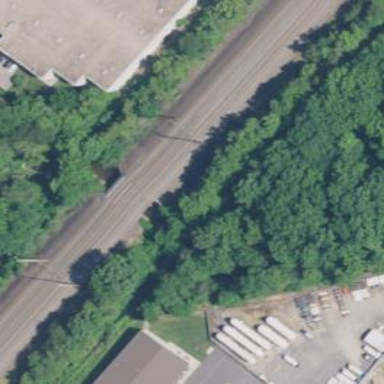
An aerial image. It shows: Bridge over electrified railway with contact lines.